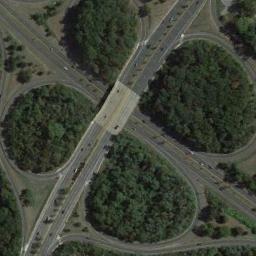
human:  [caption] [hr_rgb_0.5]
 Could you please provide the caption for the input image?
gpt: The overpass is next to the bare land and some trees .

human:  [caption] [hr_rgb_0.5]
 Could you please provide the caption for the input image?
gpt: Many trees are beside the overpass .

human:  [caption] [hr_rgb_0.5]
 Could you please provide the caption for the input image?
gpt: An overpass is above the road .

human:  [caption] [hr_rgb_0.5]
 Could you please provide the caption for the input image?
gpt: The clover-leaf overpasses over the roads on the green space .

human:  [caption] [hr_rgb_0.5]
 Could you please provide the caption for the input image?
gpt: There are many green trees around the overpass .